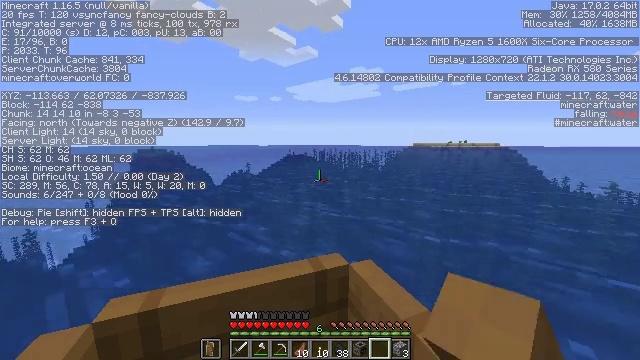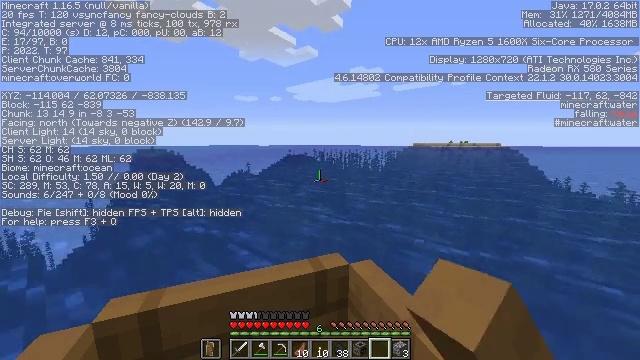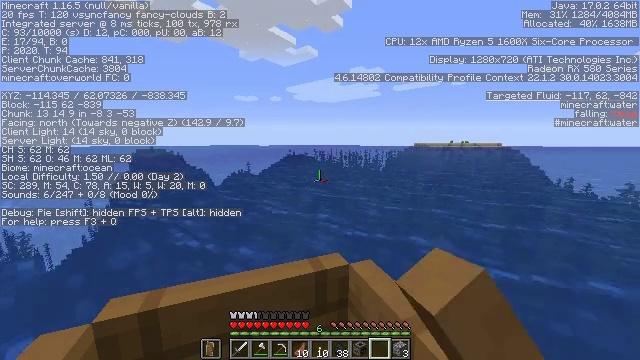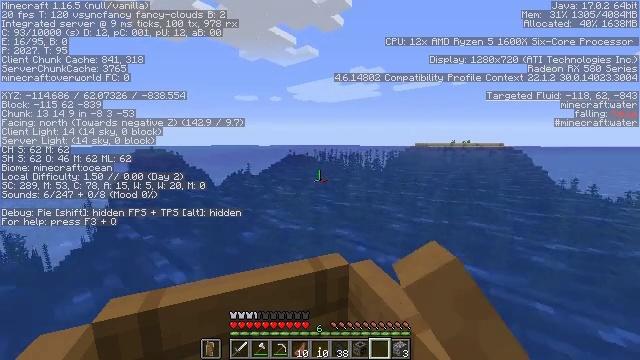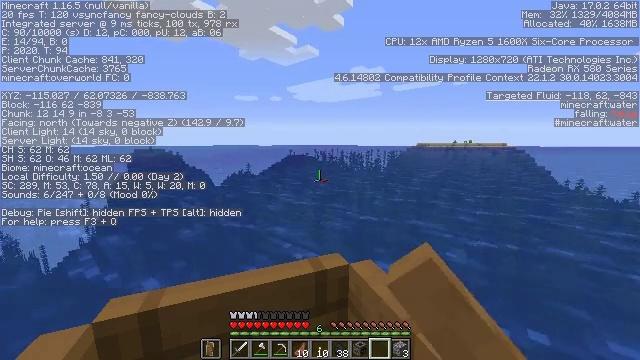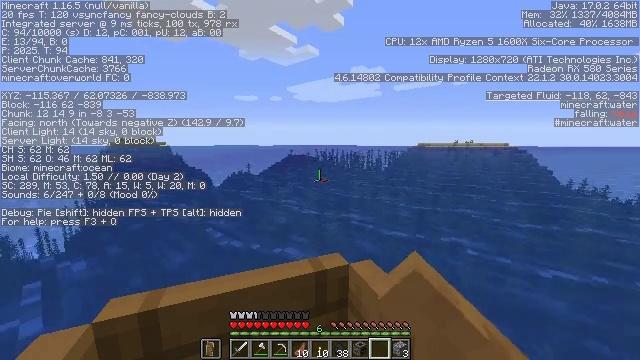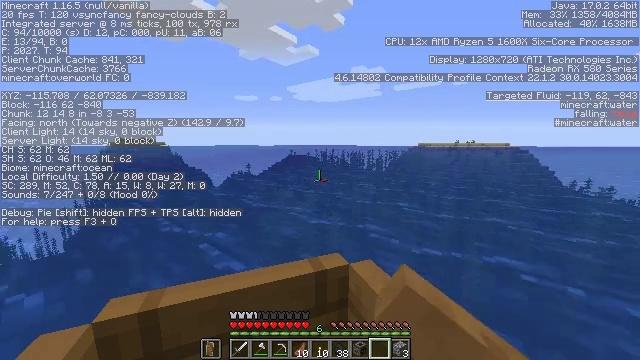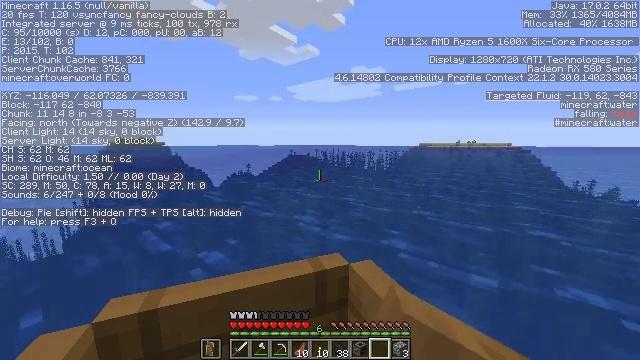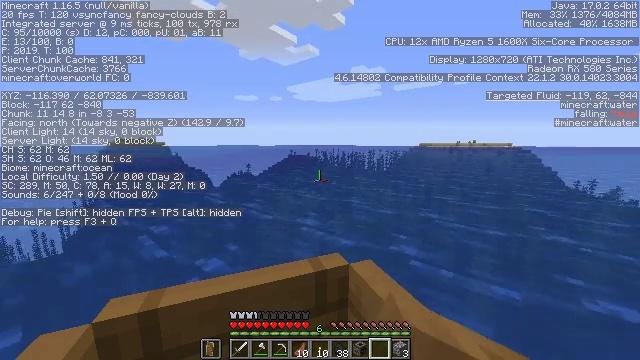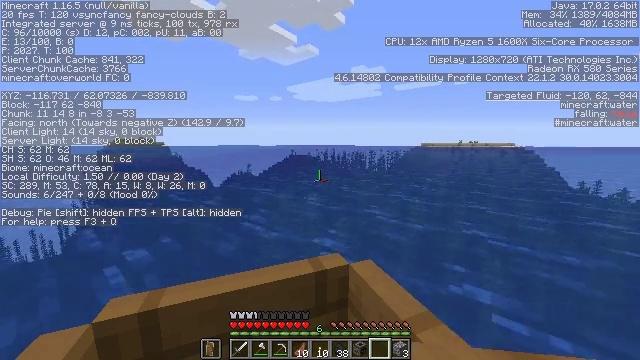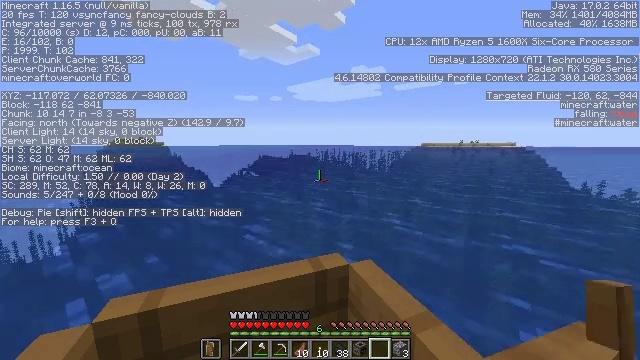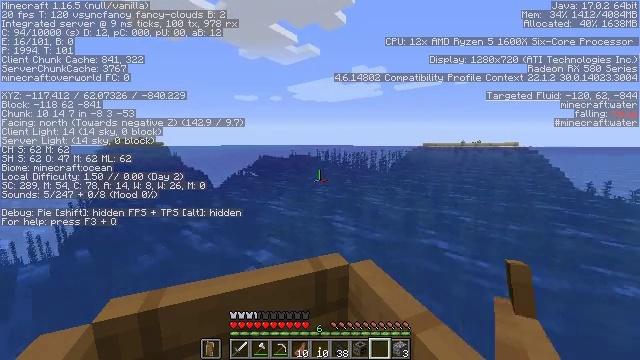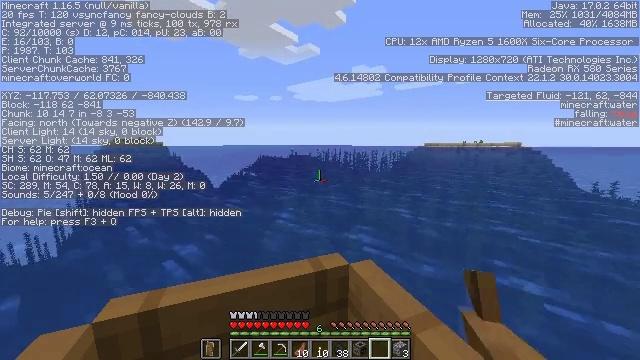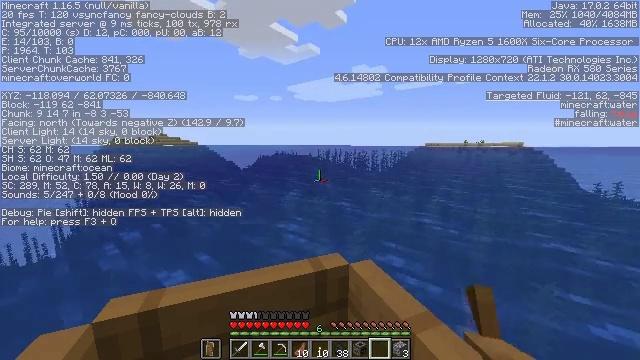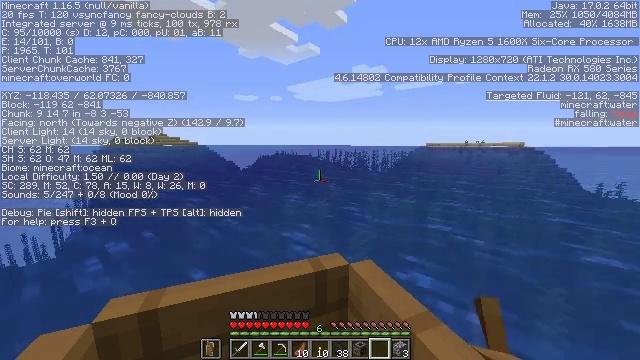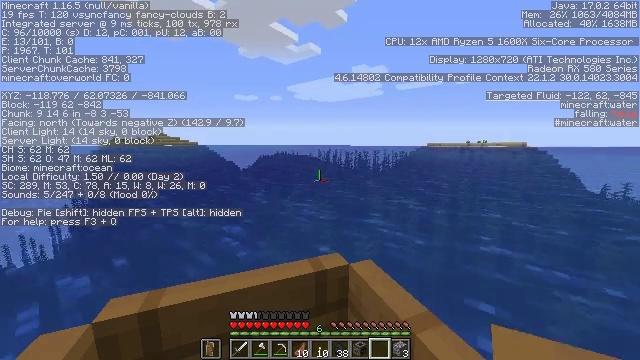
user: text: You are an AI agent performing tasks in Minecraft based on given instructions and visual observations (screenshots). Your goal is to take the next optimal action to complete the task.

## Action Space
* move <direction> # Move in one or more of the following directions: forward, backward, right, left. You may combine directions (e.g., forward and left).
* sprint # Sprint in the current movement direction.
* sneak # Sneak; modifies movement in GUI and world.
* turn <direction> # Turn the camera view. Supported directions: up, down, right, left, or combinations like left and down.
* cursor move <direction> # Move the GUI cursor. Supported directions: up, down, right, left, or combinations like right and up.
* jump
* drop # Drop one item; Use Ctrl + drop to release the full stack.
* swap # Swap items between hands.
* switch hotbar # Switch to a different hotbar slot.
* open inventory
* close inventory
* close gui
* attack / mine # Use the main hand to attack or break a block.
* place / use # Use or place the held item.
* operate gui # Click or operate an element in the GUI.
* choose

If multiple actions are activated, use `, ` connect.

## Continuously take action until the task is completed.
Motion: motion action
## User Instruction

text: Cut down the sugar cane stalks.
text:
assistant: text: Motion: move forward
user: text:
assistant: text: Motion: move forward
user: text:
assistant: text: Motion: move forward
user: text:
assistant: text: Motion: move forward
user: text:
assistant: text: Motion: move forward
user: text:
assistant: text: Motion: move forward
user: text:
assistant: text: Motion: move forward
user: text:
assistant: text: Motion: move forward
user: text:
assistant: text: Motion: move forward
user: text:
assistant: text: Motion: move forward
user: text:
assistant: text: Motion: move forward
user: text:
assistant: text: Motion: move forward
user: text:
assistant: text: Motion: move forward
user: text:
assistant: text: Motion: move forward
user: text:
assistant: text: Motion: move forward
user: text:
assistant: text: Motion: move forward
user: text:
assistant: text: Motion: move forward
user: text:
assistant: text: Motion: move forward
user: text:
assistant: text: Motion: move forward
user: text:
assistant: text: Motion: move forward
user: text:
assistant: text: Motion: move forward
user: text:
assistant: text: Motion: move forward
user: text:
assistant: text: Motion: move forward
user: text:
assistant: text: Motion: move forward
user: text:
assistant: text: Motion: move forward
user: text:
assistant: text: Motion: move forward
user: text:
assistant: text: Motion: move forward
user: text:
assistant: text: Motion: move forward
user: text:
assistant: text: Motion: move forward
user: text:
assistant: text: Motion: move forward